Question: I'm currently working on an app where people can place objects in a SurfaceView -- images etc and they can resize it and things like that. Now i have a use case where someone can place in a frame like image -- lets say its a square image with the center as transparent. Now they can set an image that can go inside this frame and will be restricted to the bounds of that frame only and from there they can resize it as they will. Anyone does an implementation like this? Note that this is different from when a frame is full screen, that is easy to do. See my sample below:

The green is the main background area of the SurfaceView, he added the maroon/red frame, now he sets the picture to go in the frame (this is all within the same surface). The main difference this time around is that when he resize/move the image here, it should be bounded by the red frame ( he wont see it overlap outside like in the picture below). Anyone have experience how to do this on Android.?
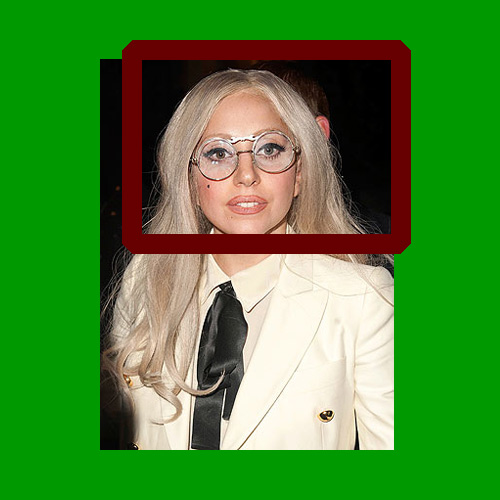
Answer: Use the <URL> method of the Canvas. You can supply it with a rectangle specifying your frame before you draw the image to be framed. Something like this should work:
First when moving the frame you need to have a corresponding <URL>:
'''
myRect.set(frameleft, frametop, frameright, framebottom);
'''
And in your 'onDraw()' you clip the picture with this rectangle:
'''
canvas.save(Canvas.CLIP_SAVE_FLAG);
canvas.clipRect(pictureRect);
canvas.drawBitmap(/*your drawing parameters for the image*/);
canvas.restore(); //Restore to drawing the entire canvas
'''